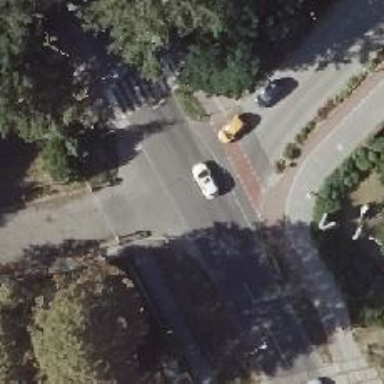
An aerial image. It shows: Asphalt path for both cycling and walking.